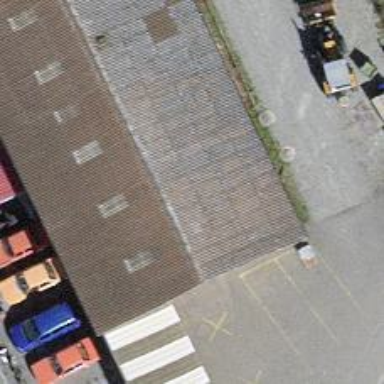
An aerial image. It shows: Car repair shop.